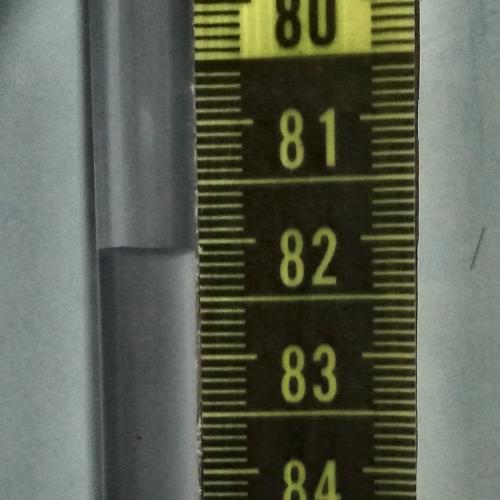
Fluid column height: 82.1 cm